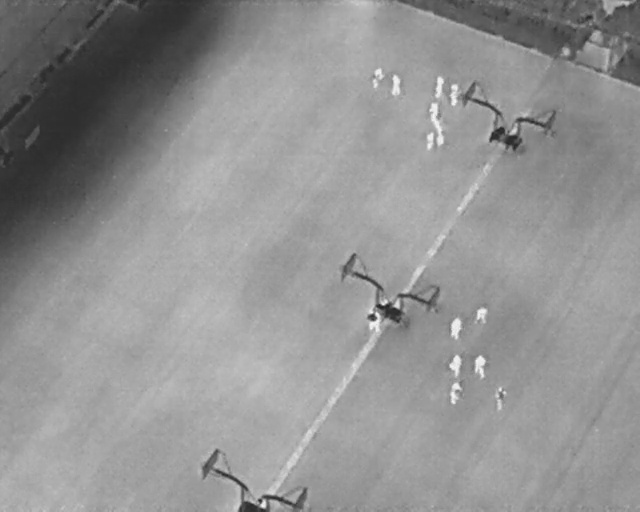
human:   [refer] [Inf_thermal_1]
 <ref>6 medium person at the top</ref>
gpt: <box>[[56, 14, 60, 16, 21], [60, 15, 63, 17, 2], [67, 16, 70, 17, 5], [66, 20, 69, 22, 2], [66, 25, 70, 27, 170], [65, 26, 68, 28, 8]]</box>

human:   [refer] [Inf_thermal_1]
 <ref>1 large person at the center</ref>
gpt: <box>[[56, 61, 60, 64, 2]]</box>

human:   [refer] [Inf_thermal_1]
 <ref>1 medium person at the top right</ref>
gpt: <box>[[68, 17, 72, 19, 2]]</box>

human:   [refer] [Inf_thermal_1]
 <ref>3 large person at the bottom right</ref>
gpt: <box>[[72, 70, 76, 72, 2], [69, 70, 73, 72, 2], [69, 75, 72, 78, 2]]</box>